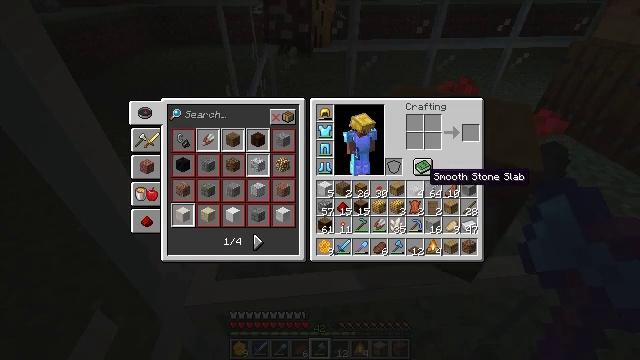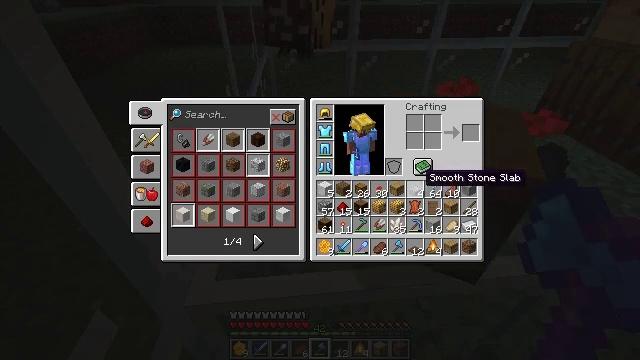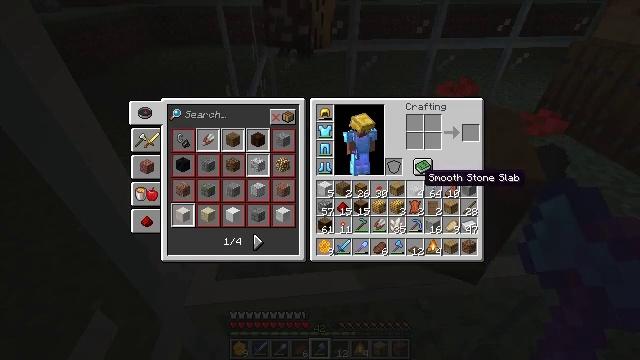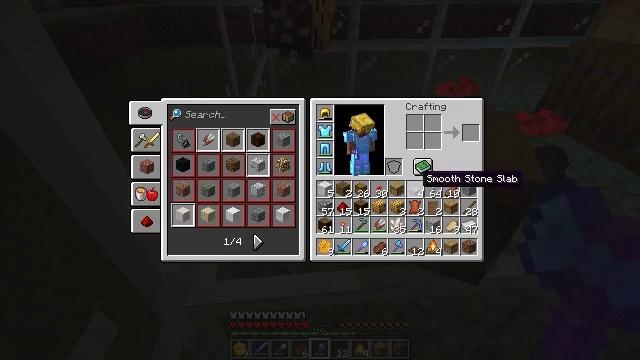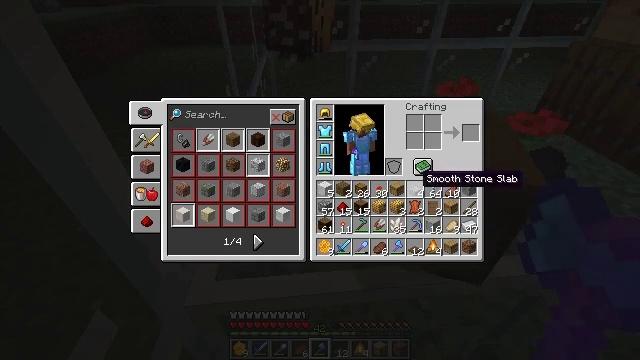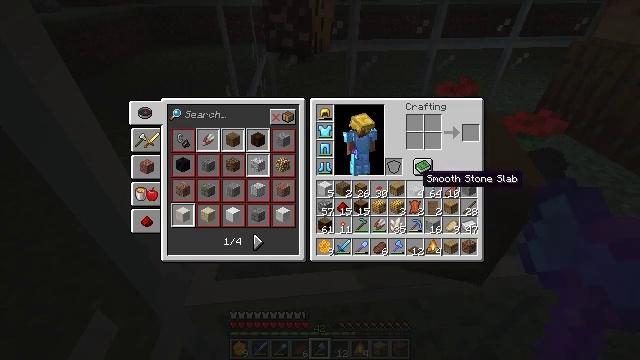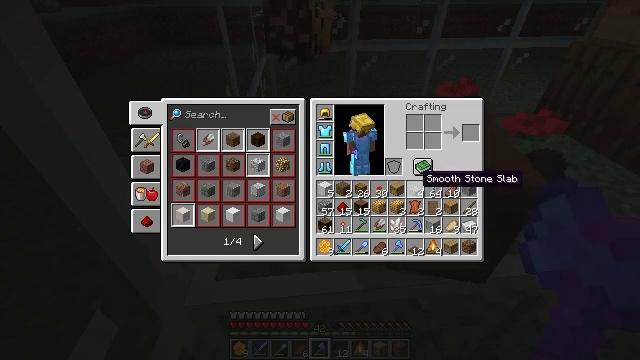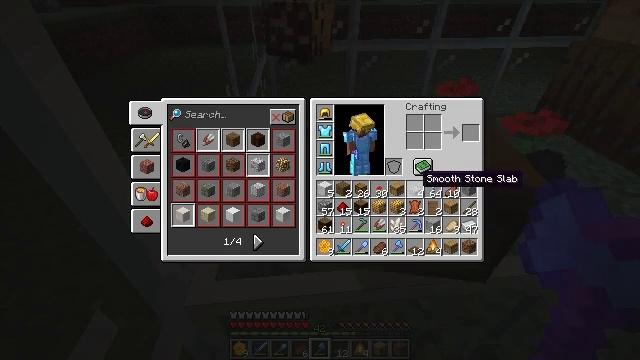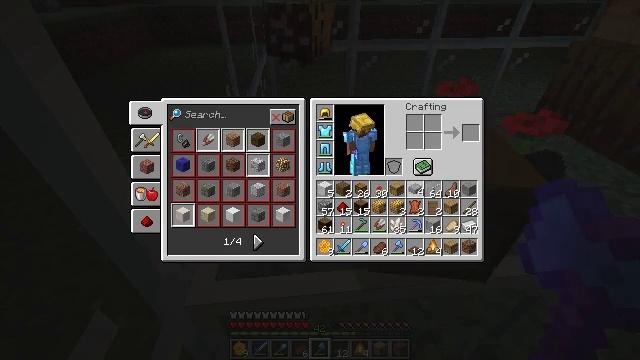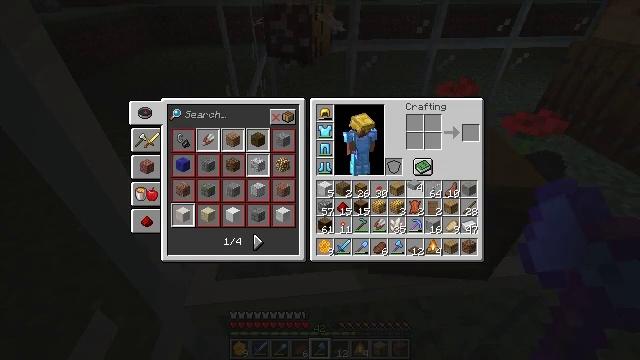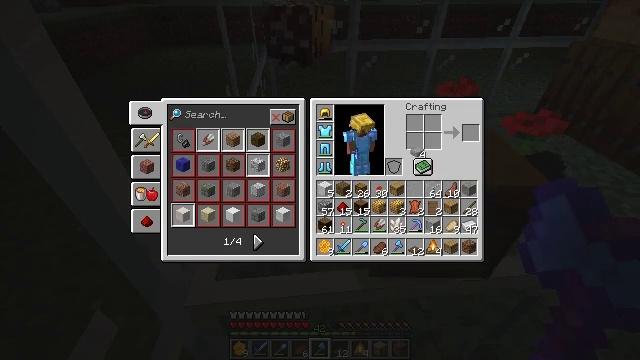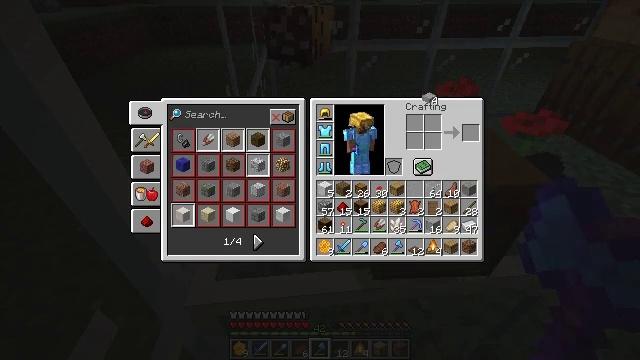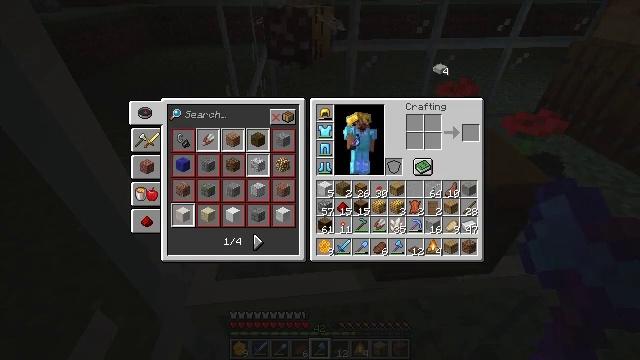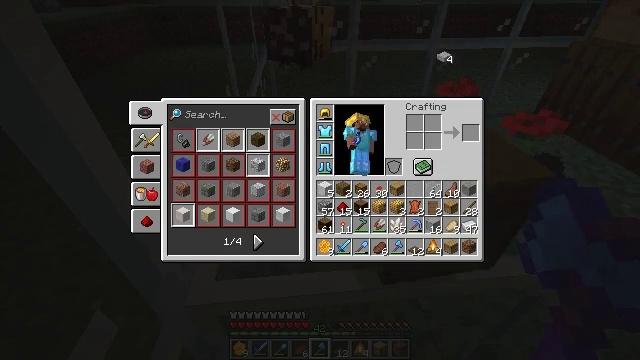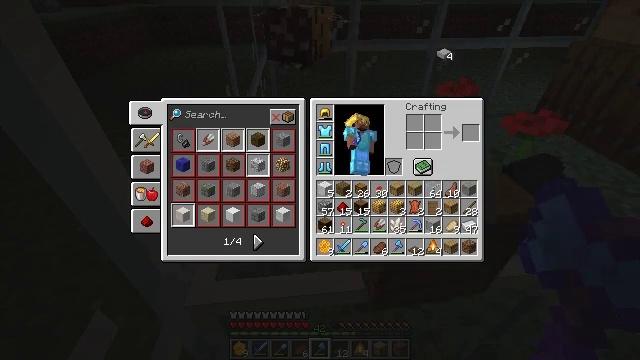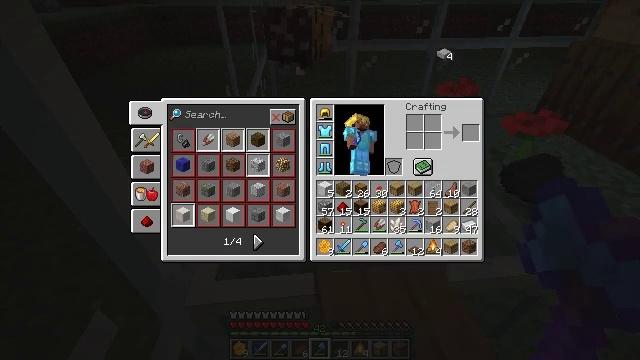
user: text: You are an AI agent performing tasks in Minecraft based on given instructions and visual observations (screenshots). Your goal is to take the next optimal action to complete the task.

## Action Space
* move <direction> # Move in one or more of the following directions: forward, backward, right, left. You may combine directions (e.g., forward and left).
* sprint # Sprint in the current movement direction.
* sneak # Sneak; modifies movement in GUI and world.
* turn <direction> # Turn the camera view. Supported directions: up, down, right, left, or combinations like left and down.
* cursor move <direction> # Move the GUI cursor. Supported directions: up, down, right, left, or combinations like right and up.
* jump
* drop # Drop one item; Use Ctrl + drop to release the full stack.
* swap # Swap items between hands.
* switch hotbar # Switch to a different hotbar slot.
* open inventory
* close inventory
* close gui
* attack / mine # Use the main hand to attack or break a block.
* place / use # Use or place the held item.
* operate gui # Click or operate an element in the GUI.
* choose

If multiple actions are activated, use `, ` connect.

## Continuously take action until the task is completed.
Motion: motion action
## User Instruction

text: Remove a smooth stone slab from the inventory.
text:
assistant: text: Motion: no_op
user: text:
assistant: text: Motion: no_op
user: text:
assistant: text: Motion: no_op
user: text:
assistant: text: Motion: no_op
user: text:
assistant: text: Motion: no_op
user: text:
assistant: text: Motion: no_op
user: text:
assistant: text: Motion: no_op
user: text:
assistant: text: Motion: operate gui
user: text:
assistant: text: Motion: operate gui
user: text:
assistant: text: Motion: cursor move up, operate gui
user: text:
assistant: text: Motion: cursor move right and up
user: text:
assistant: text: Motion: cursor move right and up
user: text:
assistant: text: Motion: cursor move up
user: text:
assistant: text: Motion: no_op
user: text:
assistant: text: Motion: operate gui
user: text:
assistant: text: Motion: operate gui
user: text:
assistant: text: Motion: operate gui
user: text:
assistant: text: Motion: operate gui
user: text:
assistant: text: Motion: no_op
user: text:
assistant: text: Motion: no_op
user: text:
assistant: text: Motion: no_op
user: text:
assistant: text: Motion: no_op
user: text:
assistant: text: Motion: no_op
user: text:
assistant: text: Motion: no_op